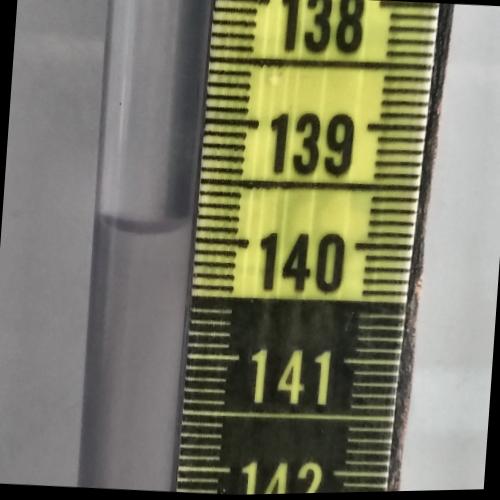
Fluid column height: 139.9 cm